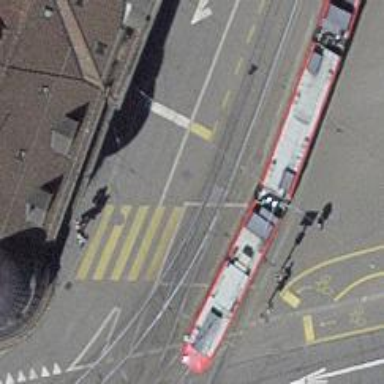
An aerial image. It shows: Tram crossing on the railway.